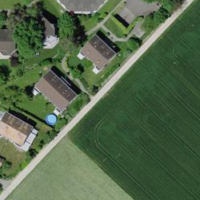
EUNIS habitat code: 52
Species observed at this site:
Chroicocephalus ridibundus
Phylloscopus collybita
Corvus corone
Carpinus betulus
Sylvia atricapilla
Erithacus rubecula